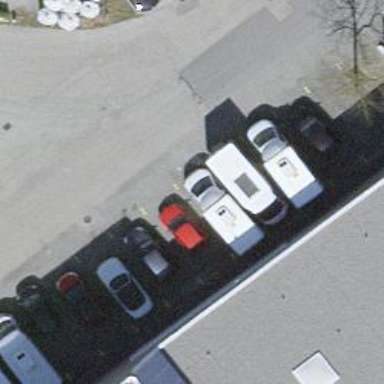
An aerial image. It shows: Parking area with surface.